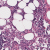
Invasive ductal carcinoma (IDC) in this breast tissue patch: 0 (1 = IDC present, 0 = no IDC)